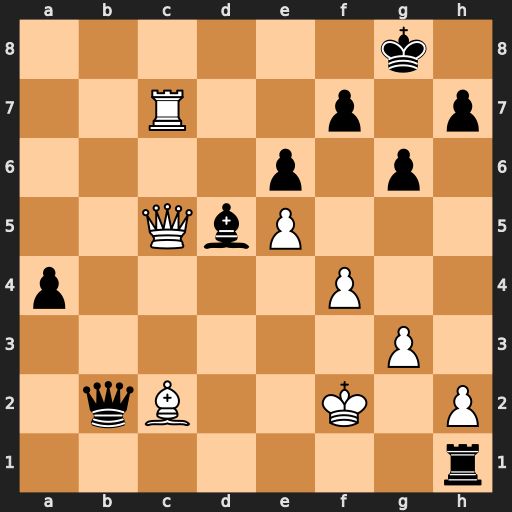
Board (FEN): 6k1/2R2p1p/4p1p1/2QbP3/p4P2/6P1/1qB2K1P/7r
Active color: w
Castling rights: -
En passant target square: -
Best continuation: Rc8+ Kg7 Qf8#